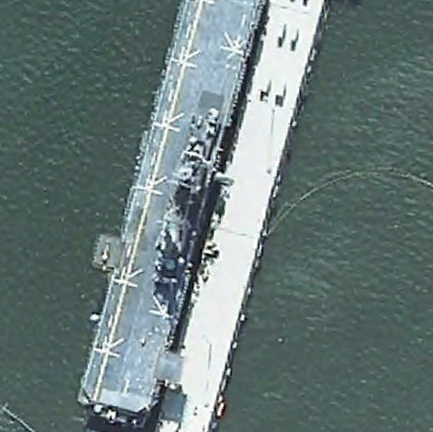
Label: assault